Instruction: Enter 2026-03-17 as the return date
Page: home
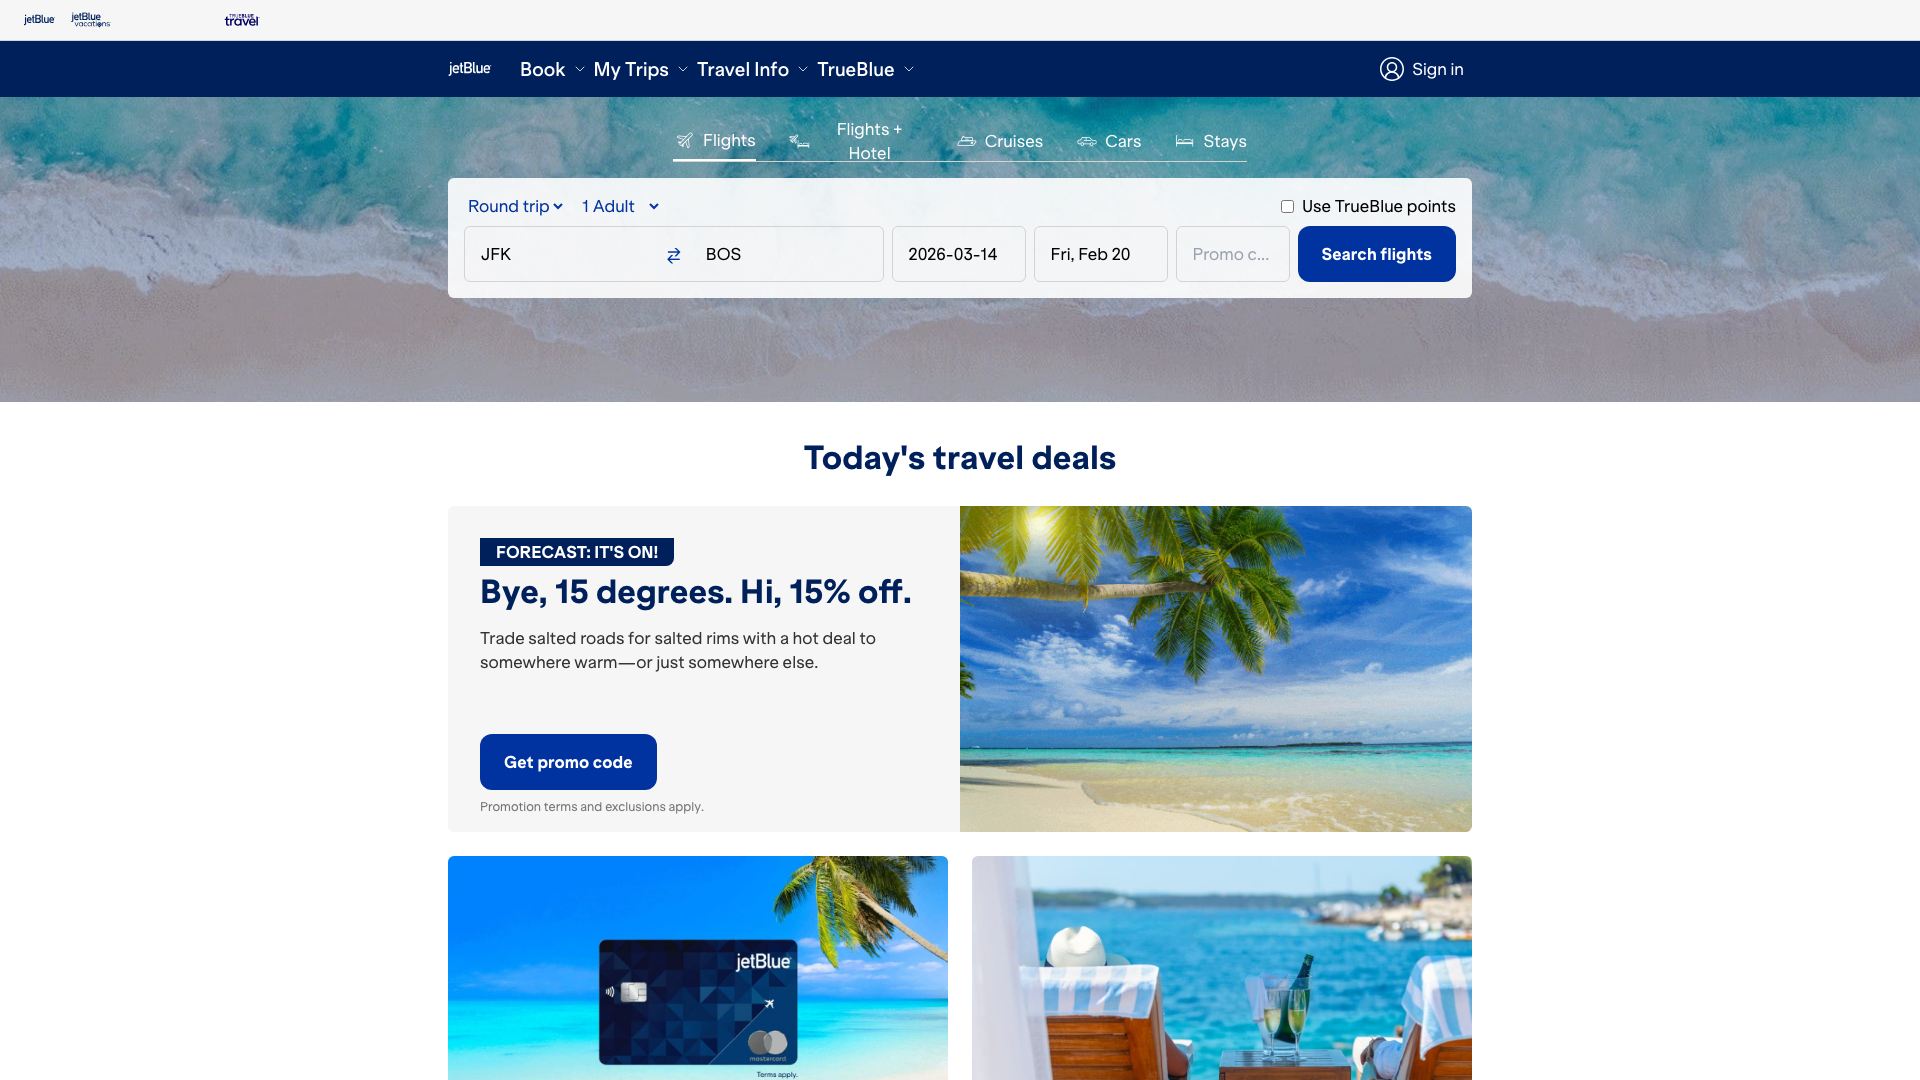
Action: type